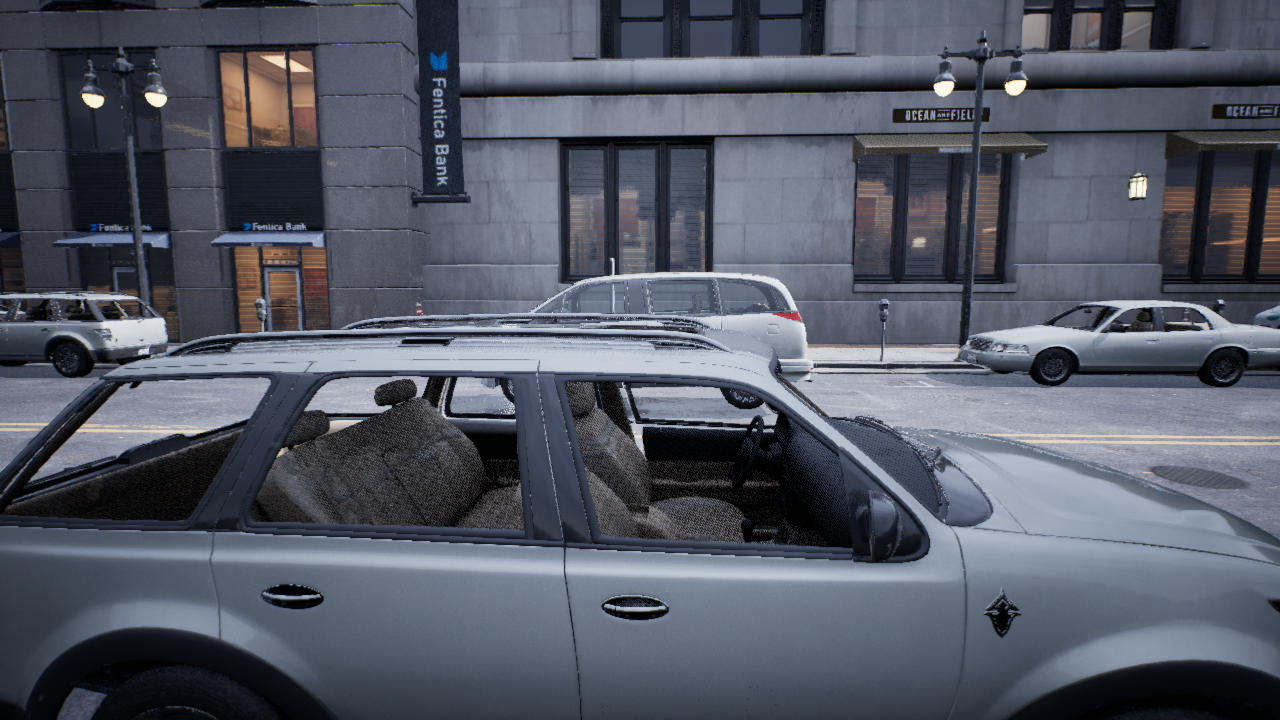
Venue: downtown
Lighting: overcast
Vehicle rig: minivan